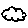
Label: cloud